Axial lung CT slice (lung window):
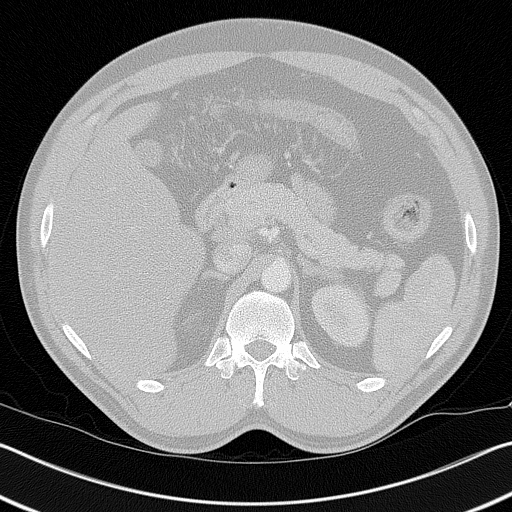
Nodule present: no